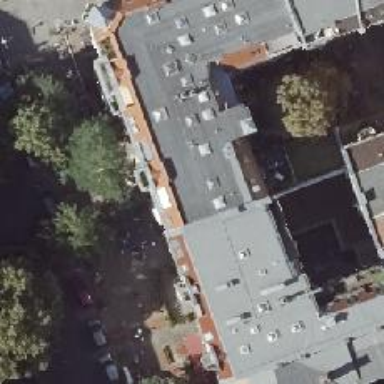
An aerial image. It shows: Café.